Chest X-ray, AP view. Patient: 76 years old, sex F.
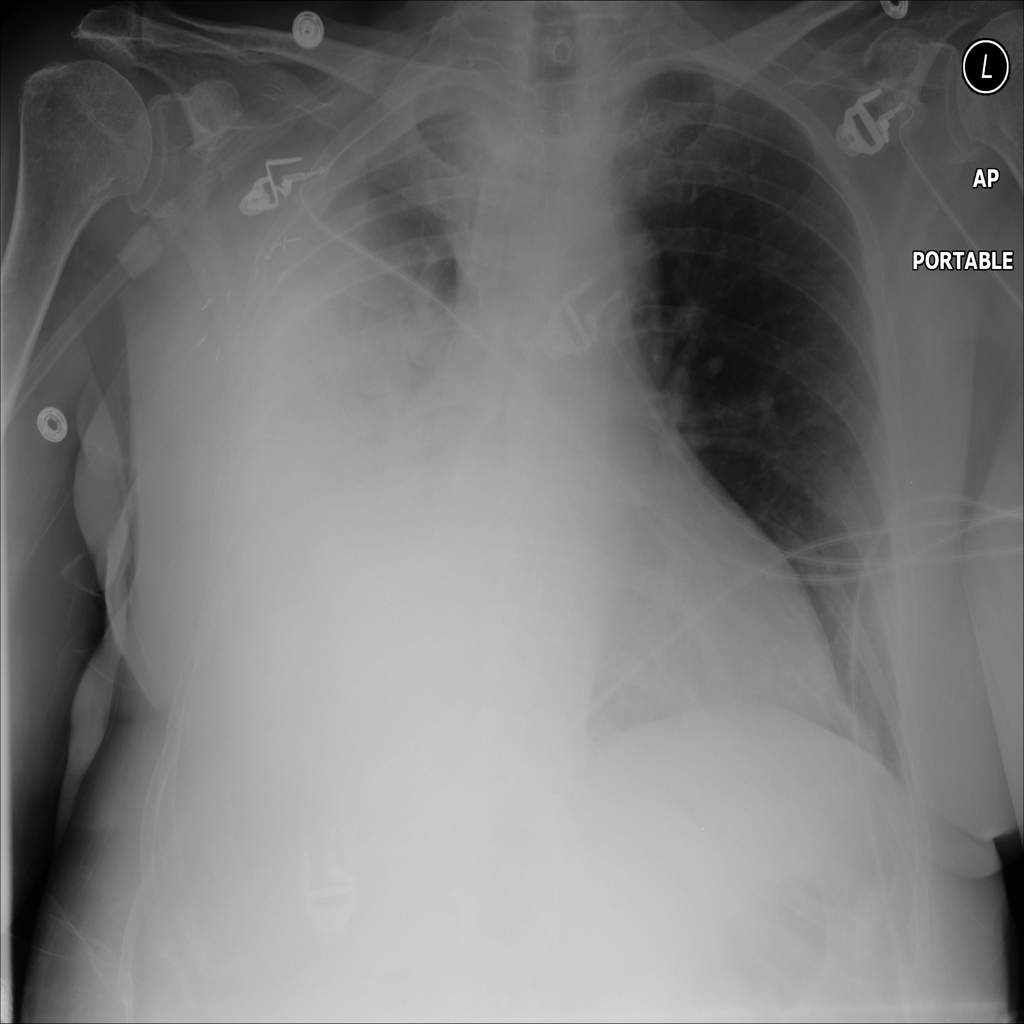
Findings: No Finding